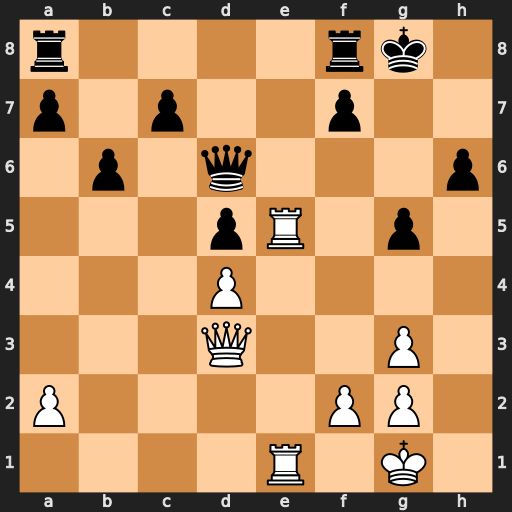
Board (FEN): r4rk1/p1p2p2/1p1q3p/3pR1p1/3P4/3Q2P1/P4PP1/4R1K1
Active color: w
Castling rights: -
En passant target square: -
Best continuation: Re6 fxe6 Qg6+ Kh8 Qxh6+